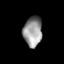
Tissue: prostate
Cell type: T cells
Senescence score: 0.3212
Nuclear area (px): 546
Mean DAPI intensity: 150.544